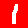
Digit: 1